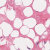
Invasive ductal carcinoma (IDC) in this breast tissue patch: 0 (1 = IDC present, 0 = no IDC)